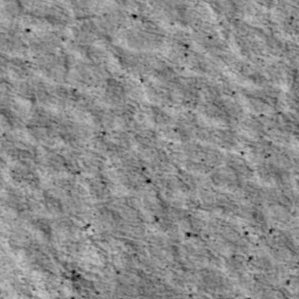
Label: non_frost